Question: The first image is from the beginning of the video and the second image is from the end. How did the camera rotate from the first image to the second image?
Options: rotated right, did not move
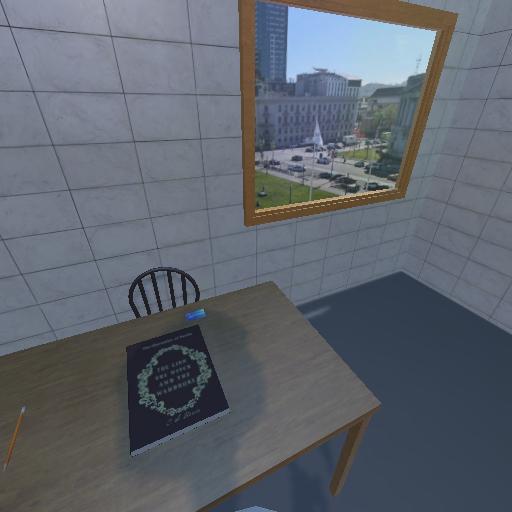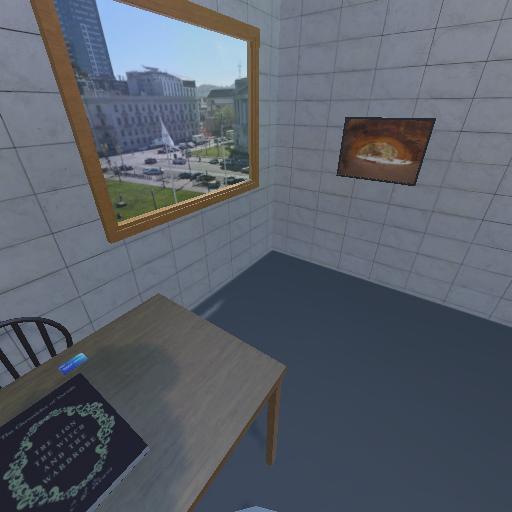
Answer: rotated right